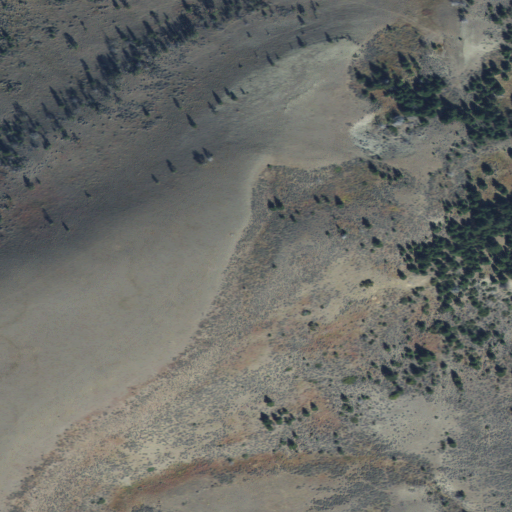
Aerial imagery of mountain in Montana named Choke-To-Death Butte containing shrub, grassland, and evergreen forest